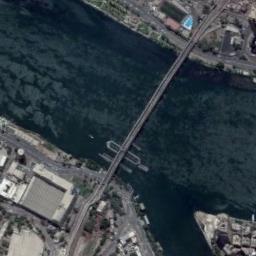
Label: bridge